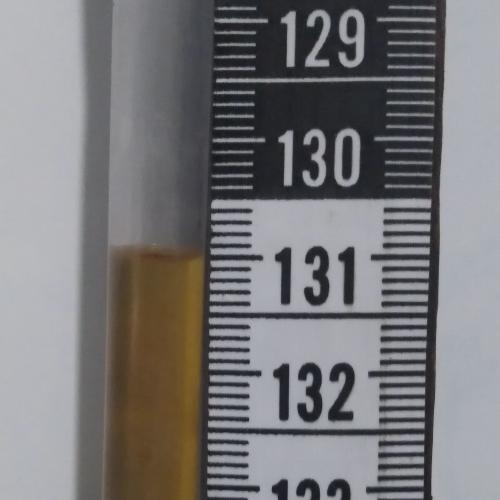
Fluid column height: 131.0 cm